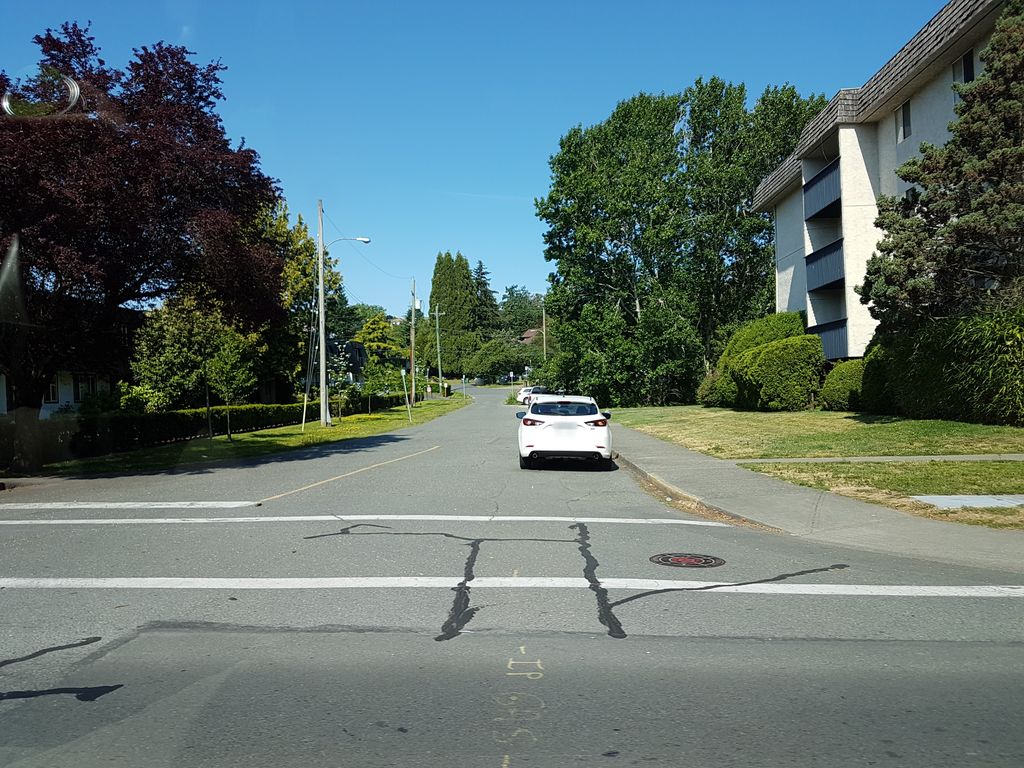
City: victoria